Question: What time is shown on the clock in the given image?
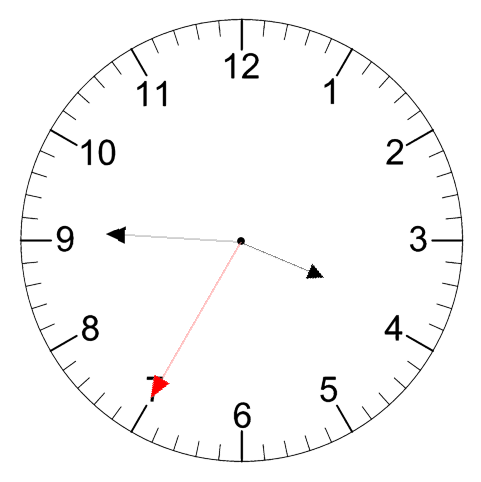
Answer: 03:45:35